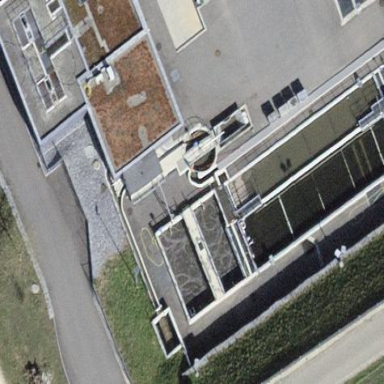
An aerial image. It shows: Wastewater plant.